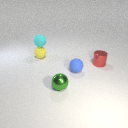
small yellow rubber sphere behind small green metal sphere